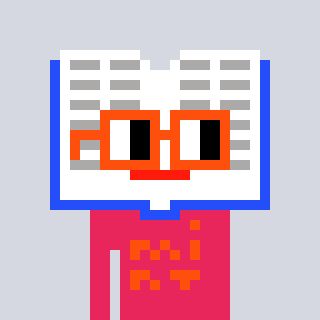
a pixel art character with square orange glasses, a dictionary-shaped head and a redpinkish-colored body on a cool background